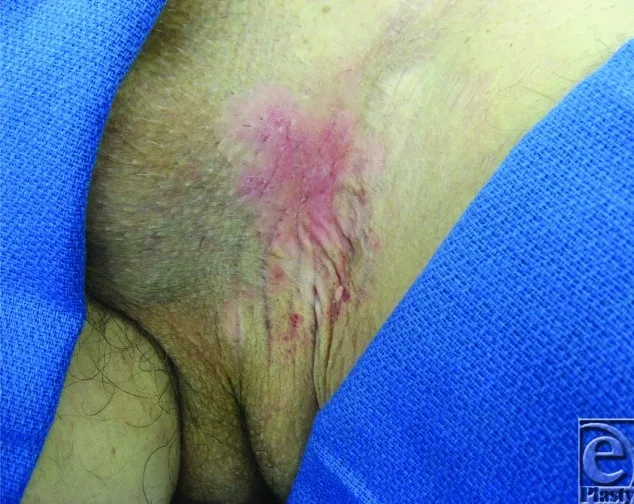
Exposure of the left groin skin lesion with the scrotum pulled to the right.
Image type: medical_photograph (skin_photograph)